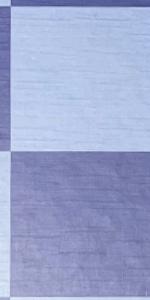
Label: Empty